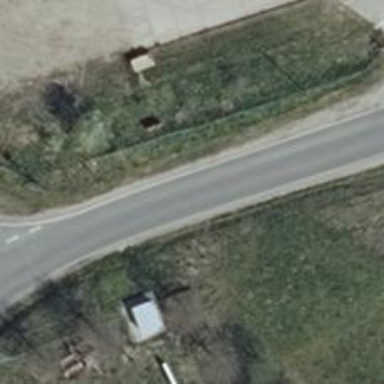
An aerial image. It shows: Secondary road with sidewalk on the left.